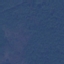
Land use / land cover: Forest